Interaction volume radius: 10 \u00c5
Interaction volume height: 15 \u00c5
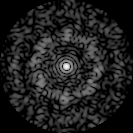
Disorder parameter: 0.7669